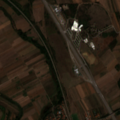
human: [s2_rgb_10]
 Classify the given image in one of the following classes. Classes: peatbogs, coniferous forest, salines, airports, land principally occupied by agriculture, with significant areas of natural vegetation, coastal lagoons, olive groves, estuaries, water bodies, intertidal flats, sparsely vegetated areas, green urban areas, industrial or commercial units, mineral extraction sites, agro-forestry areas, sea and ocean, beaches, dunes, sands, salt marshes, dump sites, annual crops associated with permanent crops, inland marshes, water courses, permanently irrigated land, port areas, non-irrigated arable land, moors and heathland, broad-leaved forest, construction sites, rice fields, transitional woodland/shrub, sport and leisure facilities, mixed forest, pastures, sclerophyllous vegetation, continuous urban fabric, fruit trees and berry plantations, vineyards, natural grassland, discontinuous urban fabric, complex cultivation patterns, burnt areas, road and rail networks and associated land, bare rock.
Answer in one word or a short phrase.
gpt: discontinuous urban fabric, industrial or commercial units, non-irrigated arable land, complex cultivation patterns